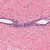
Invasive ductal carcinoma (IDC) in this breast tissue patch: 0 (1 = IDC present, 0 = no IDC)